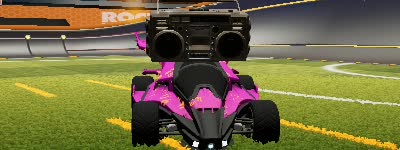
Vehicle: aftershock